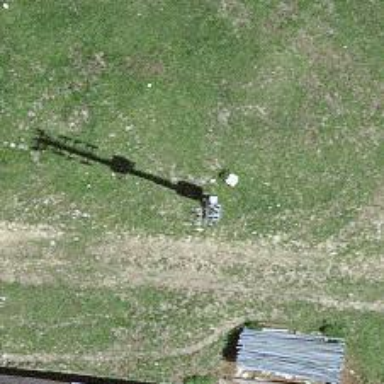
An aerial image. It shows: Distribution transformer on power pole.